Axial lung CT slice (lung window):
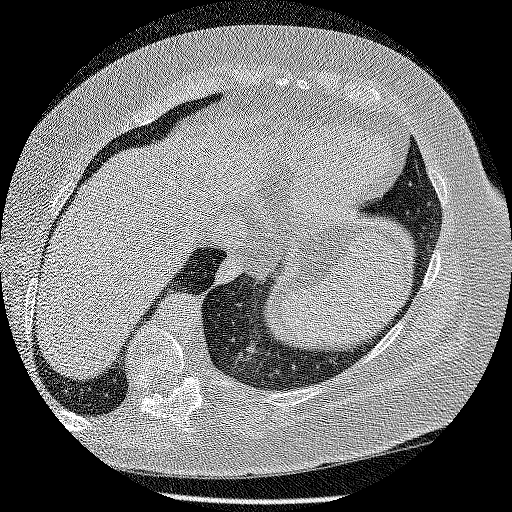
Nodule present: no